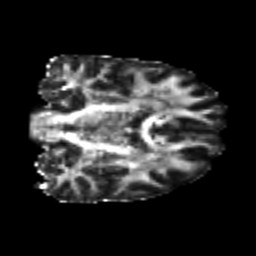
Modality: FA
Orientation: coronal
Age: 25
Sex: male
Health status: healthy
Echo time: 0.074 s